Question: I have ran into a problem. The problem lies with adding multiple components to a JFrame, all within separate classes. I have to add the two components DrawBoard and QuestionBox into the JPanel 'panel' in the Board class. The DrawBoard and QuestionBox will both perform different functions.
The DrawBoard component should be 600x600 pixels, while the QuestionBox component should be 600x120 pixels. The DrawBoard is at the bottom and the QuestionBox sits at the top. I am not sure as to what layout to use.
When run I get this result.

Game class
'''
package snake;
//This class is used to run the game.
public class Game {
/**
* @author HyperBlue
*/
public static Board board;
public static void main(String[] args) {
// TODO Auto-generated method stub
//Creates an object board from the Board() construct
board = new Board();
}
}
'''
Board Class
'''
public class Board implements ActionListener {
public DrawBoard drawBoard;
public QuestionBox questionBox;
public Timer ticker = new Timer(20, this);
public Board() {
Dimension dim = Toolkit.getDefaultToolkit().getScreenSize();
JFrame frame = new JFrame("Snake");
frame.pack();
Insets insets = frame.getInsets();
JPanel container = new JPanel();
questionBox = new QuestionBox();
drawBoard = new DrawBoard();
container.setLayout(new BorderLayout());
container.add(questionBox, BorderLayout.NORTH);
container.add(drawBoard, BorderLayout.SOUTH);
frame.setMinimumSize(new Dimension(600+insets.left + insets.right, 720 +insets.bottom + insets.top));
frame.add(container);
//Sets the frame in middle of screen
frame.setLocation((dim.width / 2) - (frame.getWidth() / 2), (dim.height / 2) - (frame.getHeight() / 2));
frame.setDefaultCloseOperation(JFrame.EXIT_ON_CLOSE);
frame.setVisible(true);
}
'''
DrawBoard Class
'''
package snake;
import java.awt.Color;
import java.awt.Graphics;
import javax.swing.JPanel;
//Warnings will not be thrown (are suppressed).
@SuppressWarnings("serial")
public class DrawBoard extends JPanel{
public static Color yellow = new Color(<PHONE>);
@Override
protected void paintComponent(Graphics g) {
super.paintComponent(g);
g.setColor(yellow);
g.fillRect(0, 0, 600, 600);
}
}
'''
QuestionBox Class
'''
package snake;
import java.awt.Color;
import java.awt.Graphics;
import javax.swing.JPanel;
@SuppressWarnings("serial")
public class QuestionBox extends JPanel{
@Override
protected void paintComponent(Graphics g) {
super.paintComponent(g);
g.setColor(Color.BLACK);
g.fillRect(0, 0, 600, 120);
}
}
'''
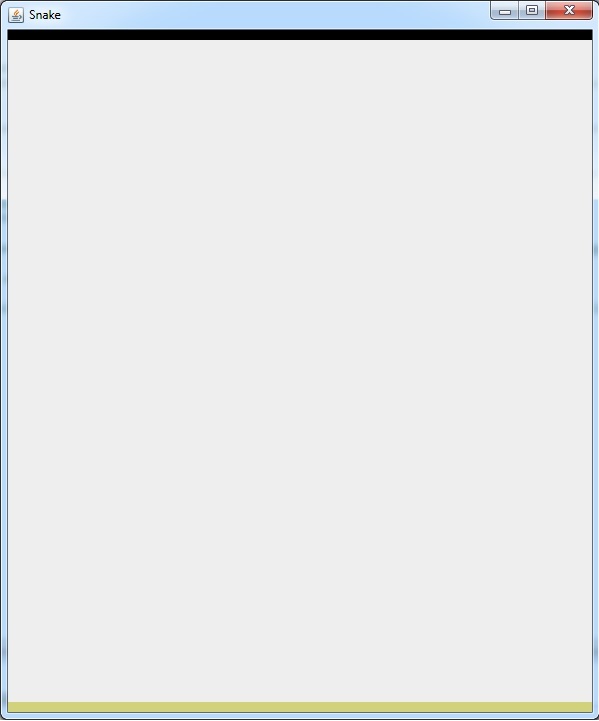
Answer: Each component should be responsible for managing it's own size, you should start by overriding 'getPreferredSize' of the panels and returning the size you would like to use.
You should also not rely on magic numbers, but instead should use actual physical values, for example, instead of
'''
g.fillRect(0, 0, 600, 120);
'''
You should use...
'''
g.fillRect(0, 0, getWidth(), getHeight());
'''

'''
import java.awt.BorderLayout;
import java.awt.Color;
import java.awt.Dimension;
import java.awt.EventQueue;
import java.awt.Graphics;
import javax.swing.JFrame;
import javax.swing.JPanel;
import javax.swing.UIManager;
import javax.swing.UnsupportedLookAndFeelException;
public class Test1 {
public static void main(String[] args) {
new Test1();
}
public Test1() {
EventQueue.invokeLater(new Runnable() {
@Override
public void run() {
try {
UIManager.setLookAndFeel(UIManager.getSystemLookAndFeelClassName());
} catch (ClassNotFoundException | InstantiationException | IllegalAccessException | UnsupportedLookAndFeelException ex) {
ex.printStackTrace();
}
JFrame frame = new JFrame("Testing");
frame.setDefaultCloseOperation(JFrame.EXIT_ON_CLOSE);
frame.add(new TestPane());
frame.pack();
frame.setLocationRelativeTo(null);
frame.setVisible(true);
}
});
}
public static class TestPane extends JPanel {
public TestPane() {
setLayout(new BorderLayout());
add(new DrawBoard());
add(new QuestionBox(), BorderLayout.SOUTH);
}
}
public static class DrawBoard extends JPanel {
public static Color yellow = new Color(<PHONE>);
@Override
public Dimension getPreferredSize() {
return new Dimension(600, 600);
}
@Override
protected void paintComponent(Graphics g) {
super.paintComponent(g);
g.setColor(yellow);
g.fillRect(0, 0, 600, 600);
}
}
public static class QuestionBox extends JPanel {
@Override
public Dimension getPreferredSize() {
return new Dimension(600, 120);
}
@Override
protected void paintComponent(Graphics g) {
super.paintComponent(g);
g.setColor(Color.BLACK);
g.fillRect(0, 0, 600, 120);
}
}
}
'''
You should also know that 'Toolkit.getDefaultToolkit().getScreenSize();' is not the most reliable method for determining the visible screen area, as it does not take into account various OS elements, like the task bar or dock, which can take up screen space.